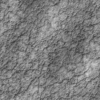
Label: not_dusty